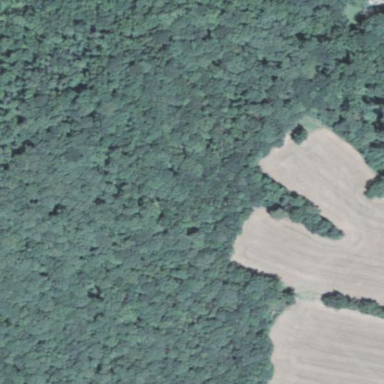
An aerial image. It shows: Forest area.